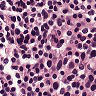
Metastatic tissue present: no